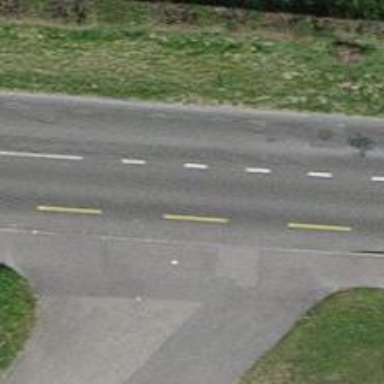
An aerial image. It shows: Asphalt road with primary highway designation. There is designated left lane for cyclists.